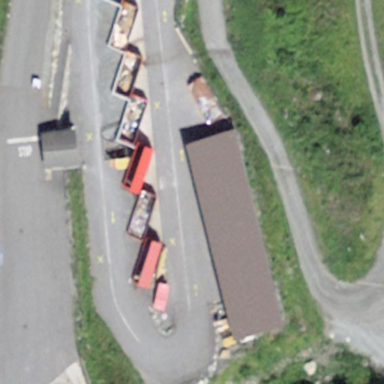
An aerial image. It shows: Recycling center with scrap metal recycling facilities.